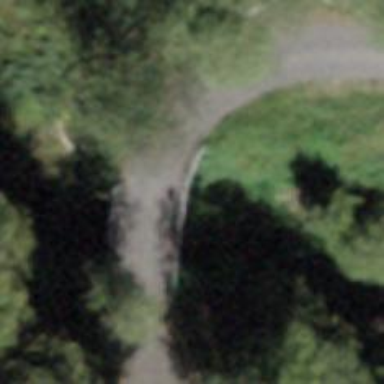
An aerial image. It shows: Unclassified road with smooth asphalt surface. The road has high-quality grade 1 tracktype.